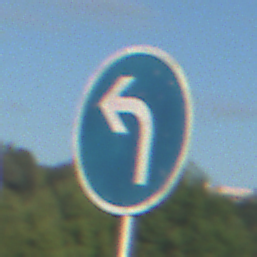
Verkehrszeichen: VorgeschriebeneFahrtrichtungLinks
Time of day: MorningAfternoon
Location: Outdoor (Nature)
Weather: Clear
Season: NotSpecified
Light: Natural